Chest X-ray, PA view. Patient: 32 years old, sex M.
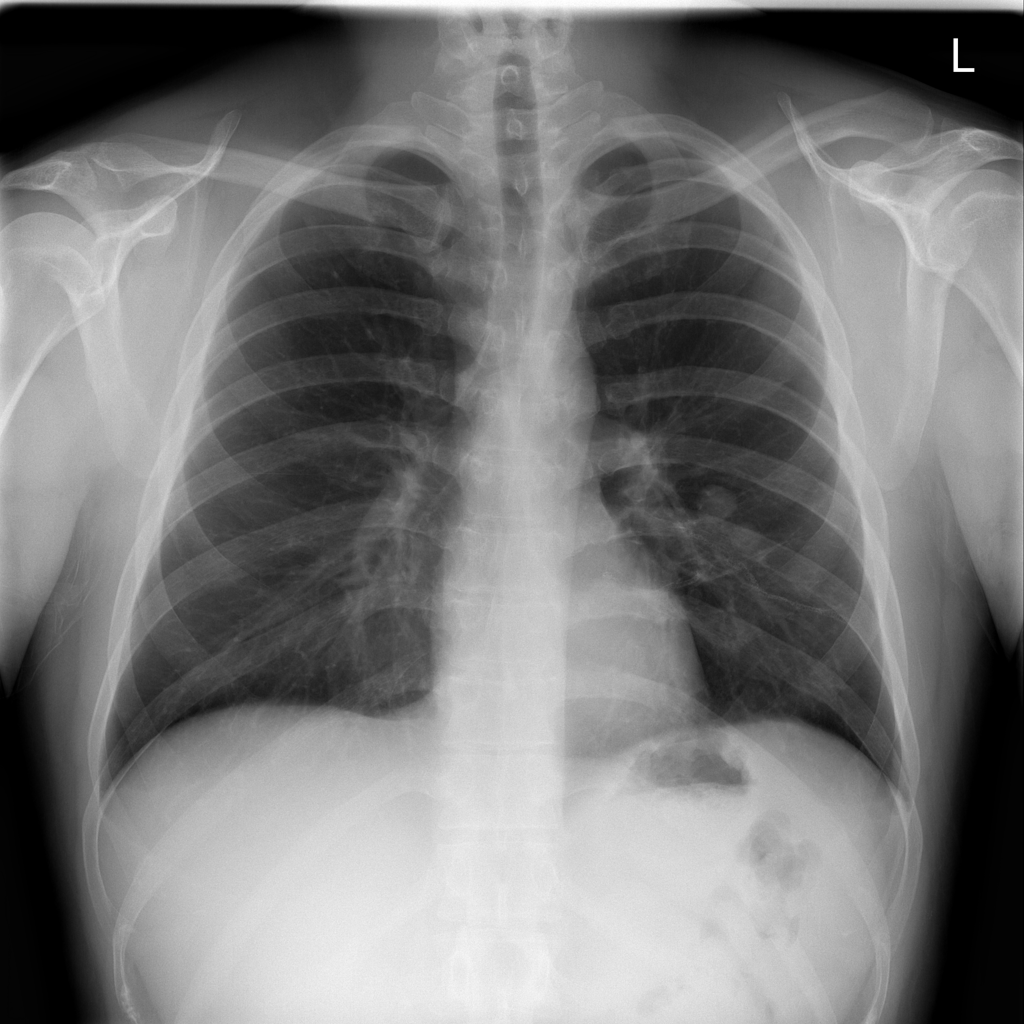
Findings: Mass